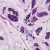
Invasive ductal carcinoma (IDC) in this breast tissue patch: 1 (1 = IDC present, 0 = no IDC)